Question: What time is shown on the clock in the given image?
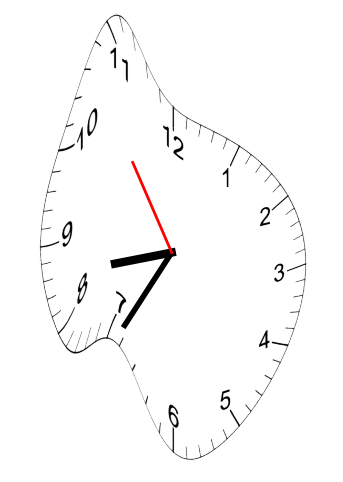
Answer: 08:34:54